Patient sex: M
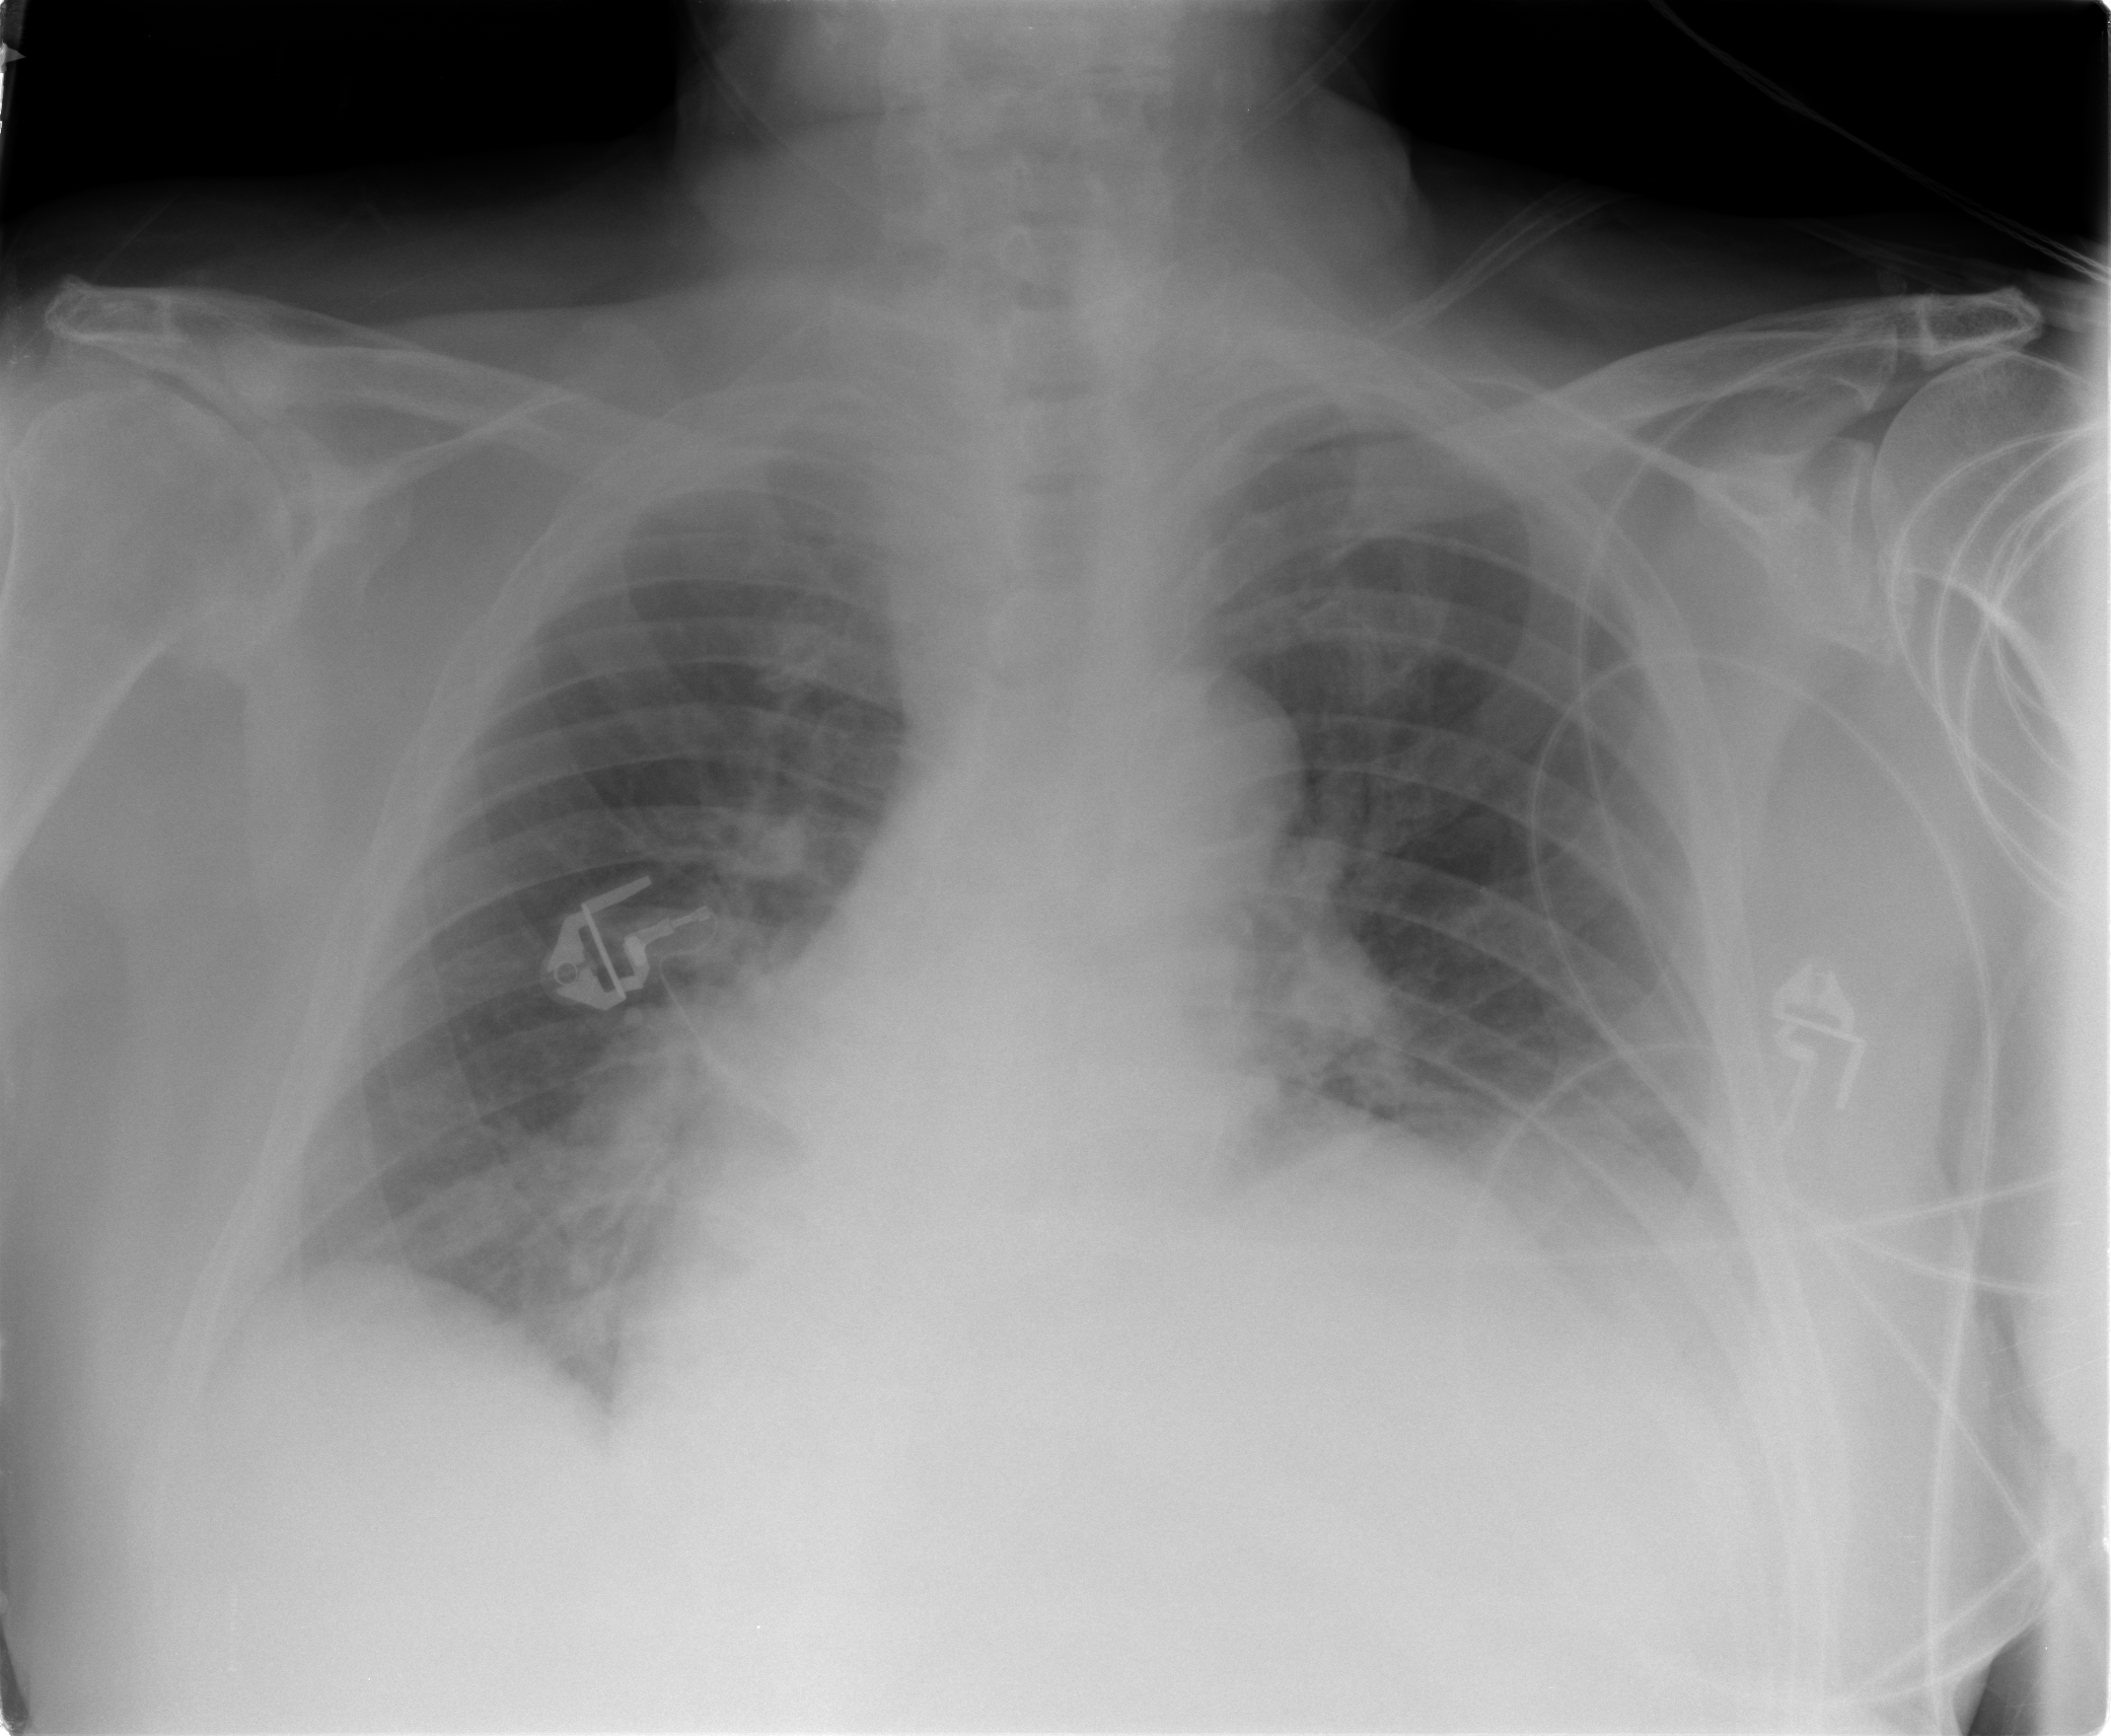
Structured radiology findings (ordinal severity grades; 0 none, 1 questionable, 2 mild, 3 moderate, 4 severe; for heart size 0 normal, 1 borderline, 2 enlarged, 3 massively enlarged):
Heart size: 2
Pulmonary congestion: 1
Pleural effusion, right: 1
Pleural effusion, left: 2
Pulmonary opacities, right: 0
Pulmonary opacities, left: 0
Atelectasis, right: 2
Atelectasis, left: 2